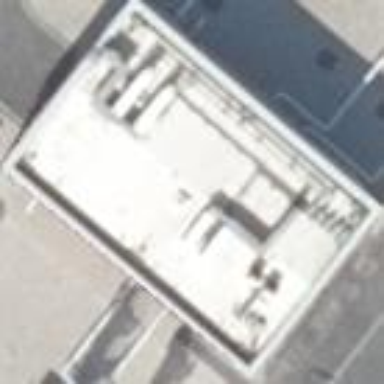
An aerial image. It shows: Industrial building.